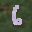
Label: 6